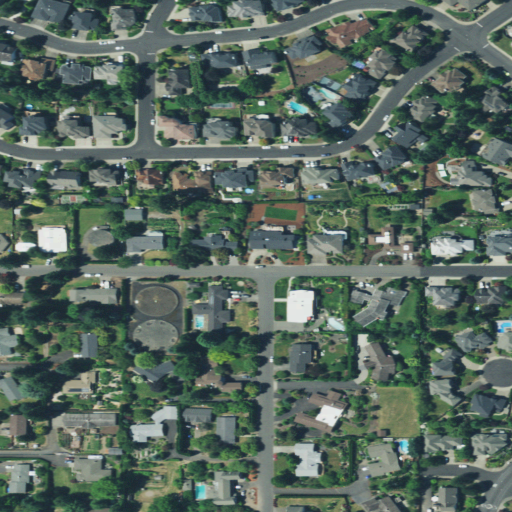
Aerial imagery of mountain in Oregon named Bull Mountain containing low intensity development, medium intensity development, and open development